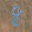
Label: 8